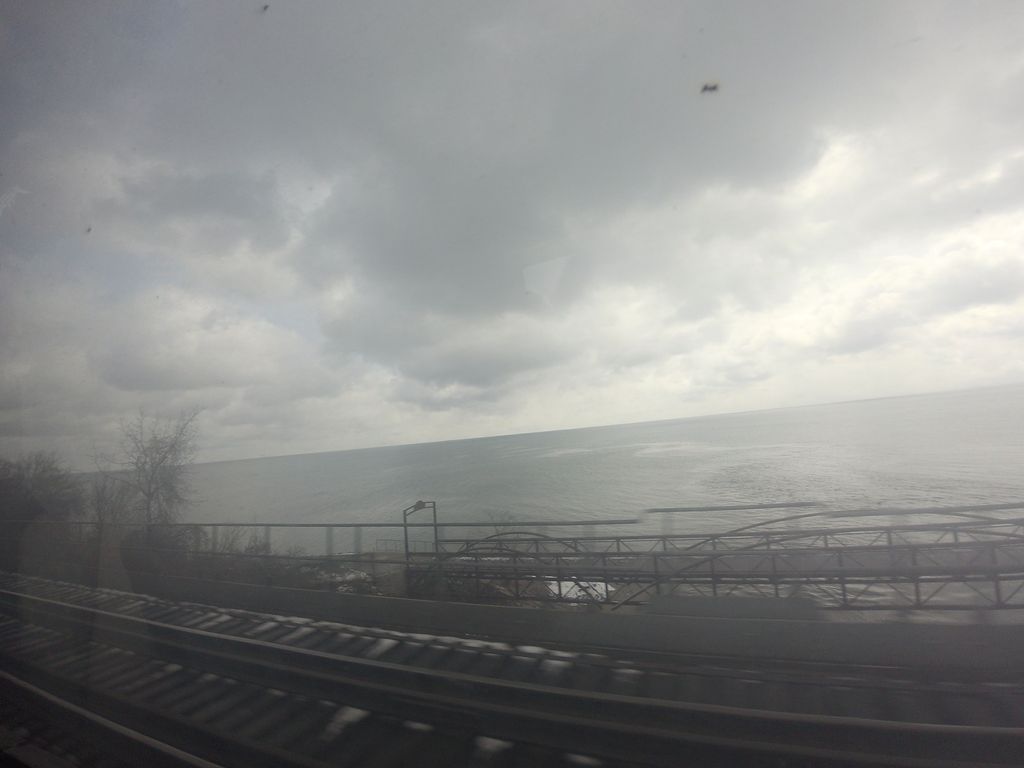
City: toronto